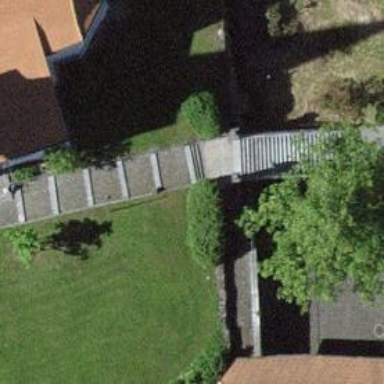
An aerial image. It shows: Set of steps on the road.